Interaction volume radius: 10 \u00c5
Interaction volume height: 25 \u00c5
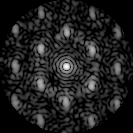
Disorder parameter: 0.5363